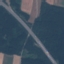
Label: Highway